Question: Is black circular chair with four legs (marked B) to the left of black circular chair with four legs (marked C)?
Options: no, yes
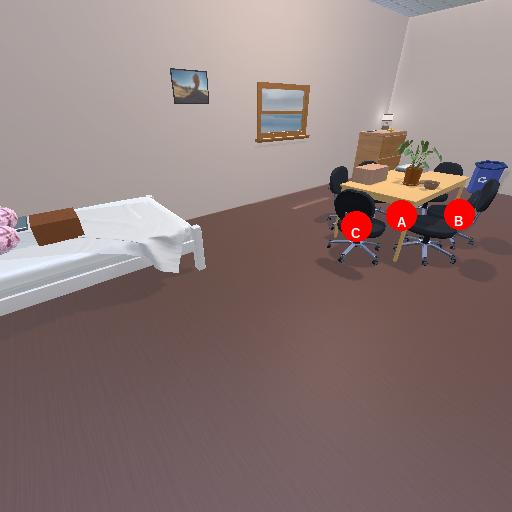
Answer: no